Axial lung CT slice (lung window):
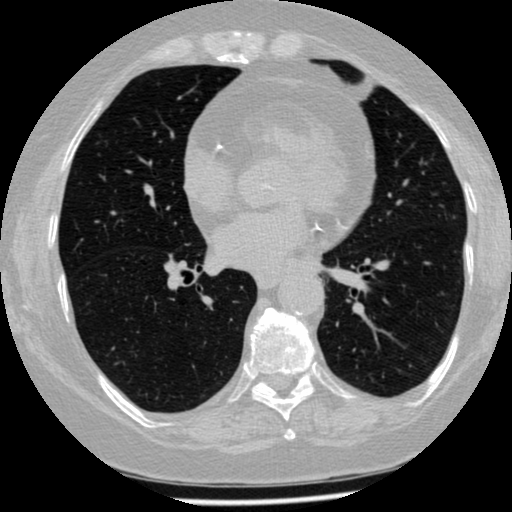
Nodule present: no